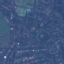
Label: Residential